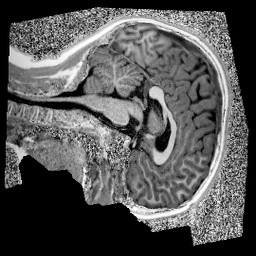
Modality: UNIT1
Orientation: sagittal
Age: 10
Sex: male
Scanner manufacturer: siemens
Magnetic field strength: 3 T
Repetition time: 4 s
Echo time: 0.00299 s